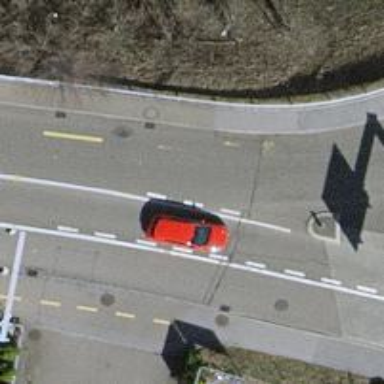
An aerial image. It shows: Secondary road with asphalt surface.